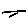
Label: line